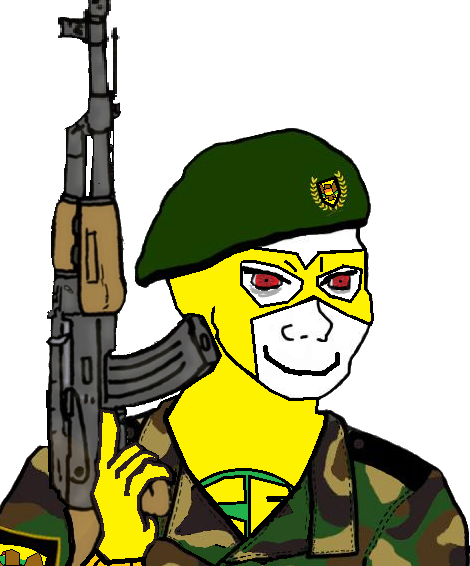
Label: 5_Oomer